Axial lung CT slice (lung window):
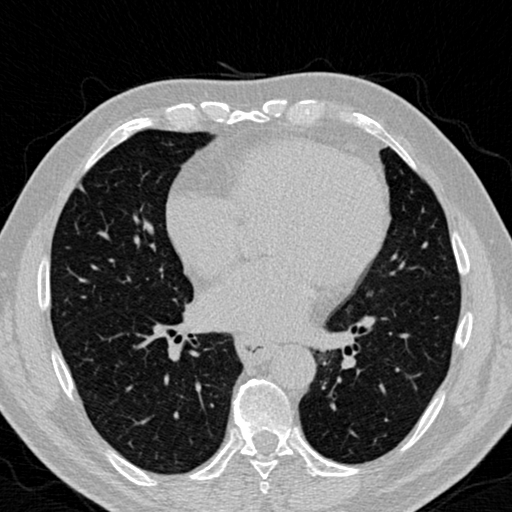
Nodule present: no